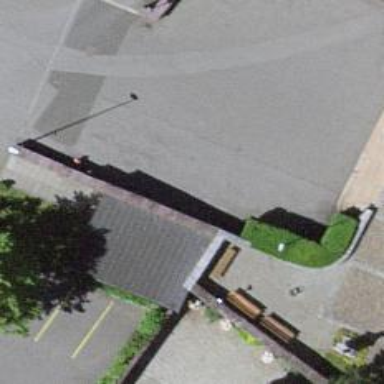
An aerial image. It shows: Building with toilets available.